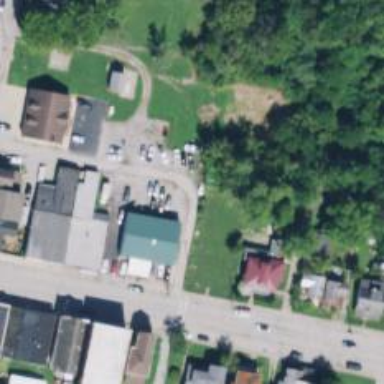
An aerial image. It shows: Alley classified as service road.